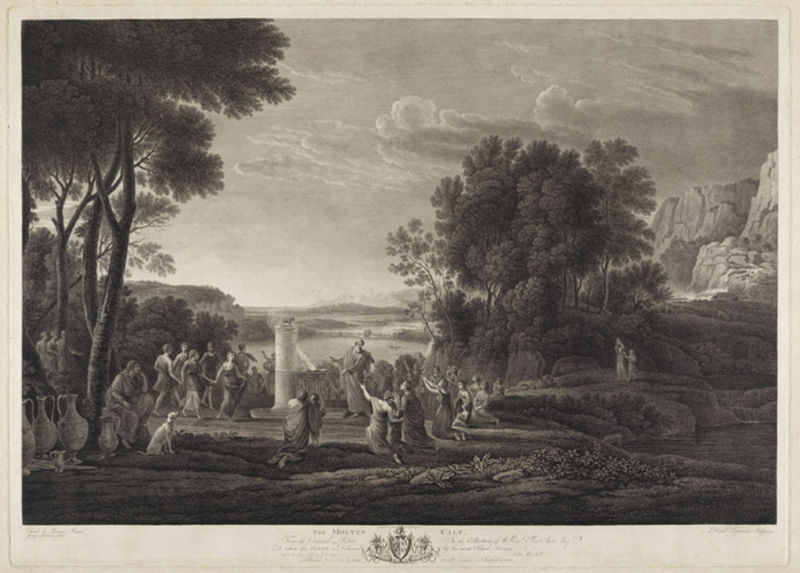
Titel: Das Goldene Kalb
Künstler: Daniel Lerpinière
Standort: Karlsruhe
Institution: Staatliche Kunsthalle Karlsruhe
Schlagwörter: baum, berg, felsen, himmel, mann, meer, wasser, weiß, wolken, bäume, frauen, landschaft, menschen, see, männer, renoir, schwarz, säule, zeichnung, hund, tiere, wiese, wolke, tanz, versammlung, barock, bibel, präsentation, bild, horizont, hügel, natur, gewand, gold, gewänder, kind, personen, tanzen, tal, brunnen, amphoren, engel, kanne, krug, schrift, berge, fels, gebirge, klippen, grafik, graphik, sepia, romantik, luft, unwetter, vasen, panorama, lamm, schaf, moses, denkmal, lichtung, sex, druck, druckgraphik, lithographie, radierung, stich, text, knien, gebet, kunst, wolcken, altar, krüge, grab, griechen, götter, toga, griechisch, priester, griechenland, diskussion, wolkne, tempel, opfer, golden, anbeten, erleuchtung, anbetung, hirten, kalb, idealisiert, kruf, verehren, abraham, goldenes, goldenes kalb, lamm gottes, schwarzweis, philosophen, opfern, zeigt, götze, himmek, natut, steele, d, daäule, hlimmel, fensen, goldenes lamm, glden